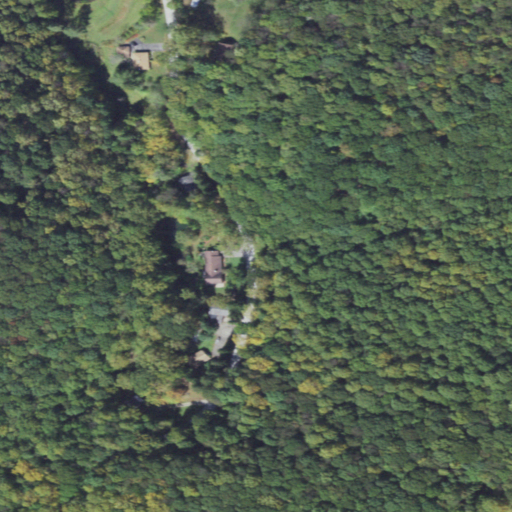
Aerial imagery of valley in Pennsylvania named Possum Hollow containing mixed forest, deciduous forest, open development, low intensity development, medium intensity development, and shrub